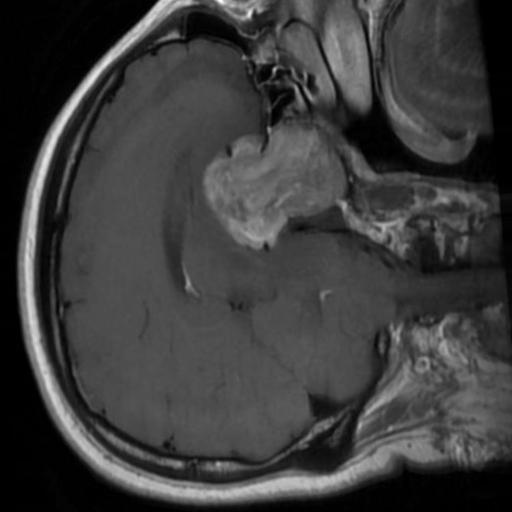
Label: brain_tumor